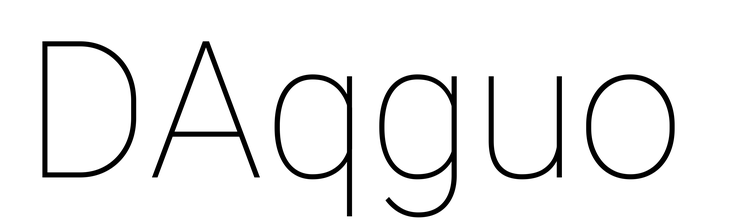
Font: Roboto_Thin